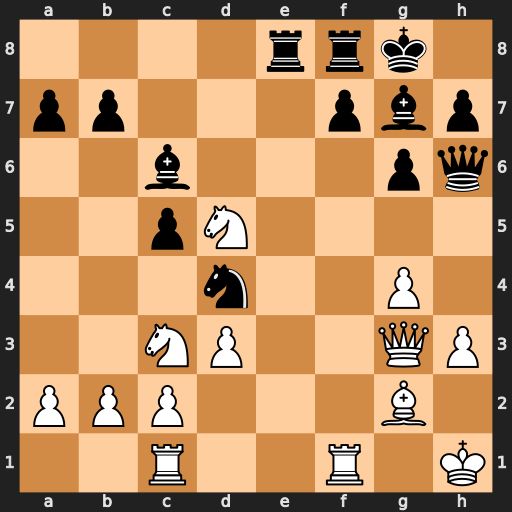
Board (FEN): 4rrk1/pp3pbp/2b3pq/2pN4/3n2P1/2NP2QP/PPP3B1/2R2R1K
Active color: w
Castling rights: -
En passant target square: -
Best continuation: g5 Qh5 Nf4 Nf5 Nxh5 Nxg3+ Nxg3